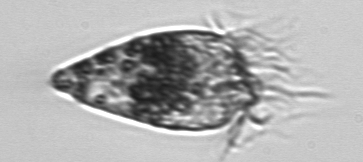
Label: Ciliophora